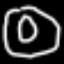
Label: donut